Question: I have a CSS student and she is taking a CSS class,
and her teacher asked her to create a shape using only CSS codes,without any implementation of an Image.
the shape is a Concave Curve,
is this possible?
the shape looks like this:

Actually I wonder about the Power of CSS3 at this point,because I have read somewhere that is not possible to create a concave curve or other complex rounded shapes in CSS,and I appreciate <URL> answer,but it's based on absolute positioning but,I need to know that is it possible to create such a shape without using positioning?
<URL> is about to show the creation of this kind of rounded shape using CSS,but it's not exactly the same shape,but it's useful for peoples whom interested.
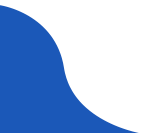
Answer: Here you go: <URL>

HTML:
'''
<div id="bg">
<div id="bg-bottom"></div>
<div id="top"></div>
<div id="bottom"></div>
</div>
'''
CSS:
'''
#bg {
width:200px;
height:200px;
overflow:hidden;
position:relative
}
#bg-bottom {
position:absolute;
bottom:0px;
left:0px;
width:100%;
height:50%;
background:blue
}
#top {
position:absolute;
background:blue;
top:0px;
left:-100px;
width:200px;
height:200px;
border-radius:100px
}
#bottom {
position:absolute;
background:white;
top:0px;
left:100px;
width:200px;
height:200px;
border-radius:100px
}
'''